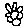
Label: flower